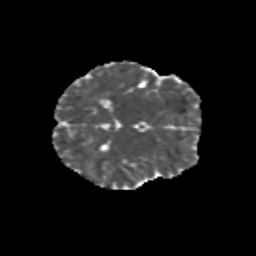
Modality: MD
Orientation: axial
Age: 9
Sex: female
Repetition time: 9.5 s
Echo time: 0.089 s